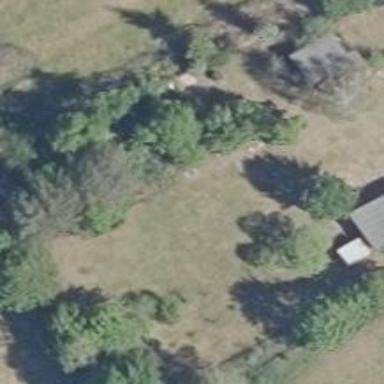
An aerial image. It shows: Single tag "natural: tree."